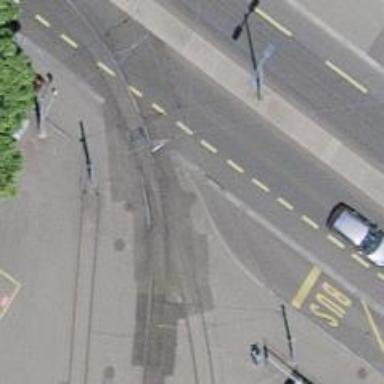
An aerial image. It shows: Tram crossing on the railway.